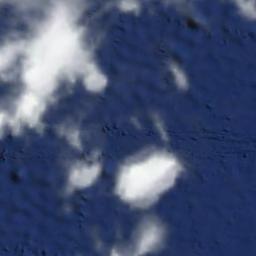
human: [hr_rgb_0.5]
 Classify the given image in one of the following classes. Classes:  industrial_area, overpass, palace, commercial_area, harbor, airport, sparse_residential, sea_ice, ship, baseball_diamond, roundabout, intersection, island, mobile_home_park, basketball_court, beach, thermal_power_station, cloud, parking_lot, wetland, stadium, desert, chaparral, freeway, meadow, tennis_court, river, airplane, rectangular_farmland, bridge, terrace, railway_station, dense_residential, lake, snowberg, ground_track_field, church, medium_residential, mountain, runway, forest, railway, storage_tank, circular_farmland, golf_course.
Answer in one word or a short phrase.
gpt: cloud